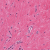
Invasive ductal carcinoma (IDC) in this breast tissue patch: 0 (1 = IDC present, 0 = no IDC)